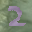
Label: 2